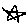
Label: star